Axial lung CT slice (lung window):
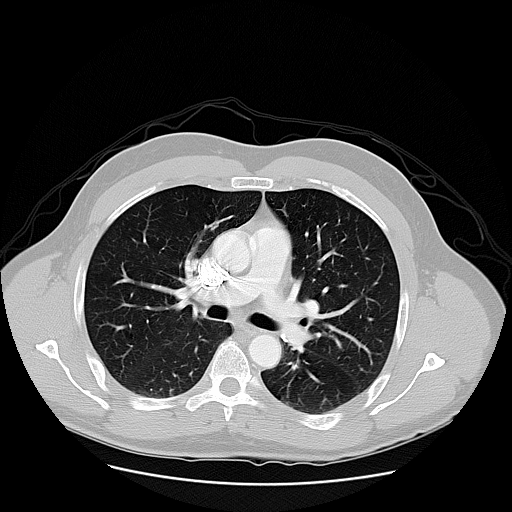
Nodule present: no